Interaction volume radius: 5 \u00c5
Interaction volume height: 15 \u00c5
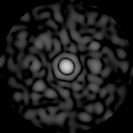
Disorder parameter: 0.7694